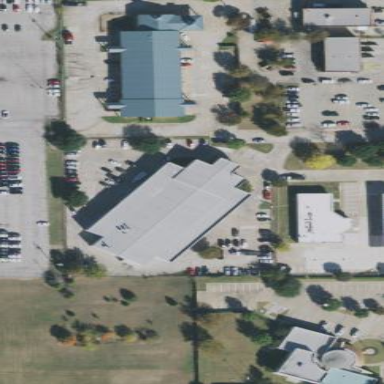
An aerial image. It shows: Car repair building.